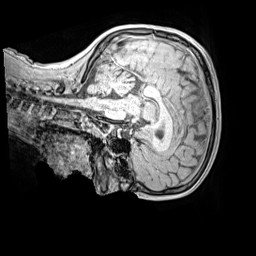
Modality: MP2RAGE
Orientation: sagittal
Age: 9
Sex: female
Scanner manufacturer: siemens
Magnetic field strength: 3 T
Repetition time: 4 s
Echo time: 0.00299 s